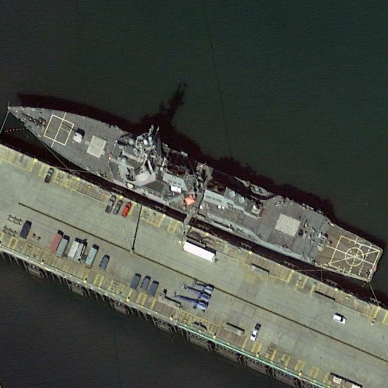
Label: destroyer